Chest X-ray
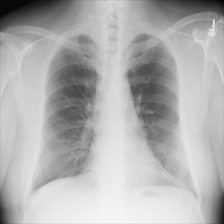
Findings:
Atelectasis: negative
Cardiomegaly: negative
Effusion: negative
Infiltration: negative
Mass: negative
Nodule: negative
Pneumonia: negative
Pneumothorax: negative
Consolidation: negative
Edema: negative
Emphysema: negative
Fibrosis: negative
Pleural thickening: negative
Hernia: negative